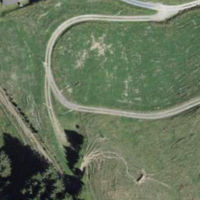
EUNIS habitat code: 23
Species observed at this site:
Silene dioica